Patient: sex M, age 52
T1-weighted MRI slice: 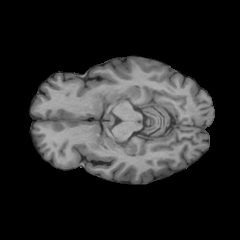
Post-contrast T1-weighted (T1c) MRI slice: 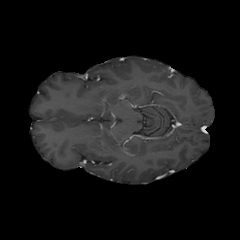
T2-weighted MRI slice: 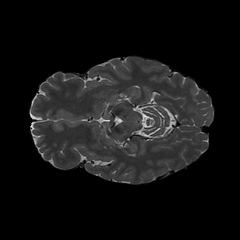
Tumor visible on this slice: no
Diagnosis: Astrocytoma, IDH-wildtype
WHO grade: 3